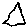
Label: triangle